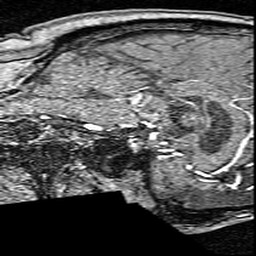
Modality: angio
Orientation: sagittal
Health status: ill
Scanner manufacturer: siemens
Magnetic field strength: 3 T
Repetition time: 0.023 s
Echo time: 0.00418 s